Field crop: maize
Growth stage: 2
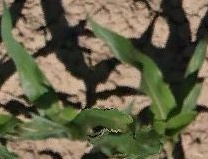
Species: maize